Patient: sex F, age 34
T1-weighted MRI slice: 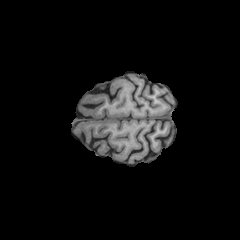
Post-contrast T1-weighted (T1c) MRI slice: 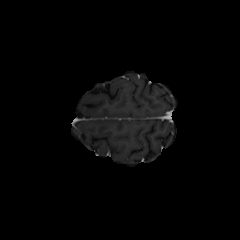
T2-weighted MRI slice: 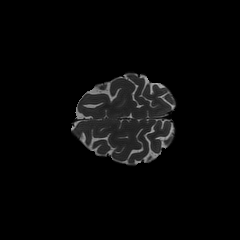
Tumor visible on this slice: yes
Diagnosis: Astrocytoma, IDH-mutant
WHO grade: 2